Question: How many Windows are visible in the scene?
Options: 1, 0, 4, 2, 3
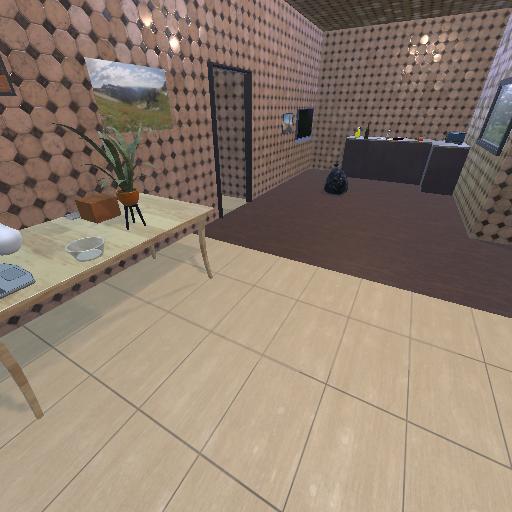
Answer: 1